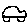
Label: car